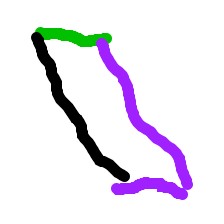
Shape: parallelogram